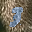
Label: 3